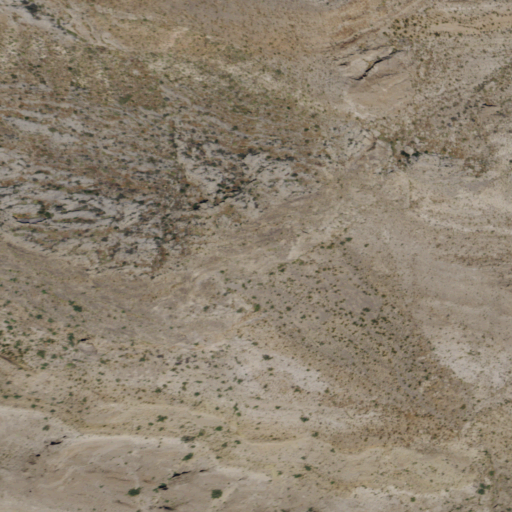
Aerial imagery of ridge(s) in Nevada named Bunkerville Ridge containing only shrub